Chest X-ray. View position: AP
Patient age: 58
Patient sex: M
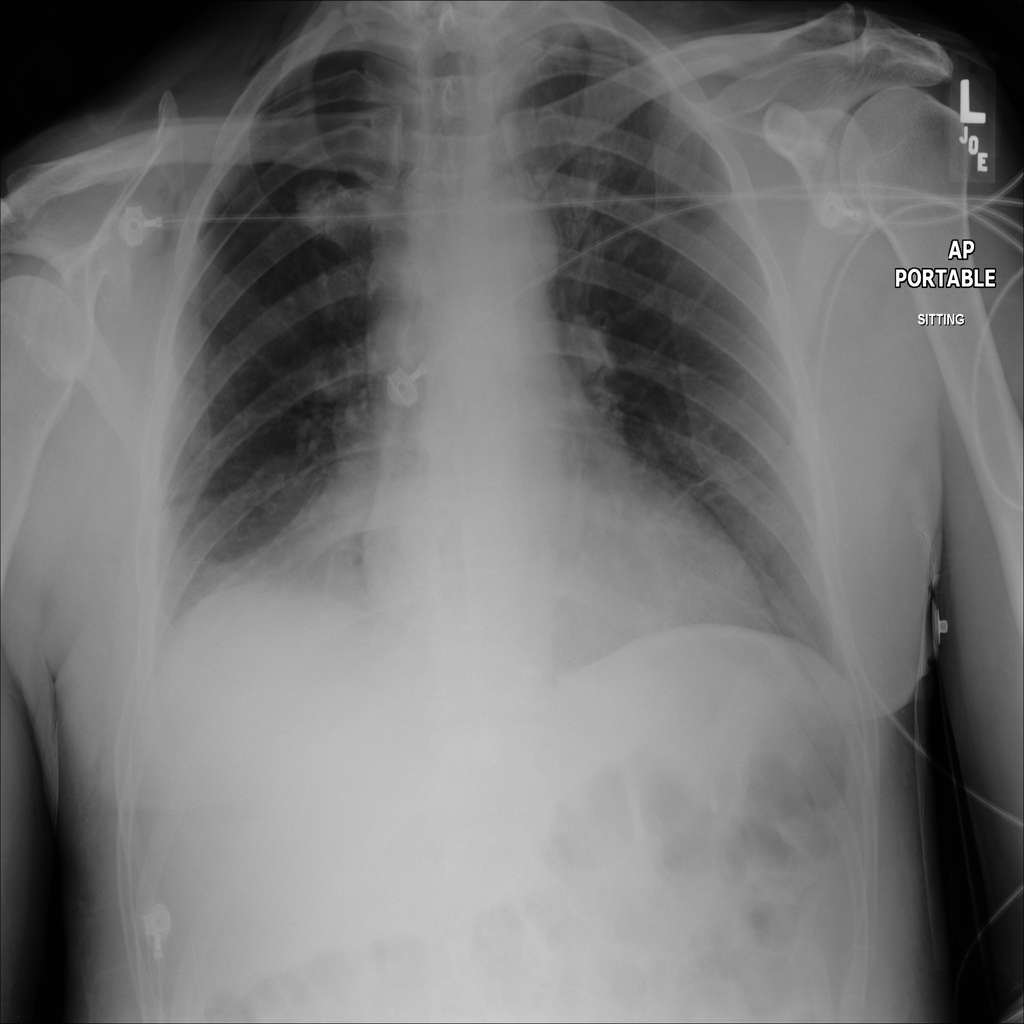
Finding: Pneumothorax